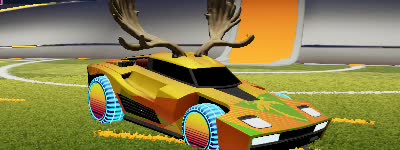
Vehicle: breakout